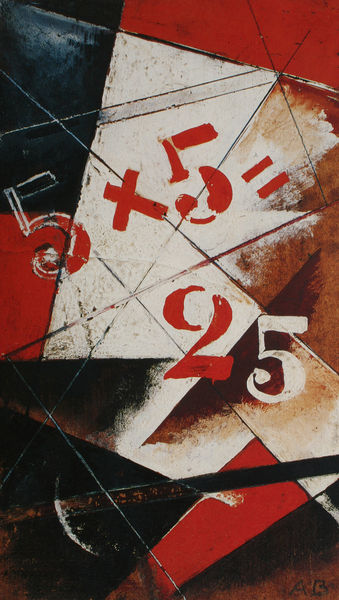
Titel: Ausstellungskatalog "5 x 5 = 25"
Künstler: Alexander Wesnin
Standort: Moskau
Institution: Staatliches Architekturmuseum
Schlagwörter: blau, weiß, braun, schwarz, zeichen, rot, fünf, abstrakt, flächen, linien, zahlen, striche, scheiben, zahl, dreiecke, geometrie, raster, mathematik, rechnung, multiplikation